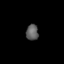
Tissue: lung
Cell type: Epithelial cells
Senescence score: 0.145
Nuclear area (px): 189
Mean DAPI intensity: 95.079